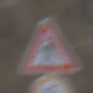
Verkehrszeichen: FussgaengerRechts
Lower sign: Geschwindigkeit5
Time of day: MorningAfternoon
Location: Outdoor (Suburban)
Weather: Overcast
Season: NotSpecified
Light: Natural